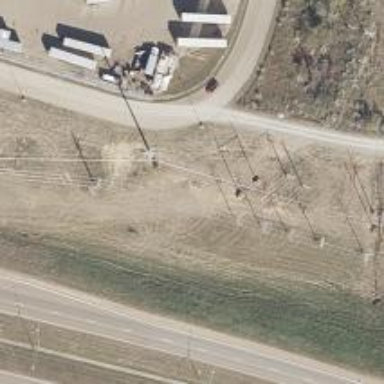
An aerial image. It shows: Power pole.